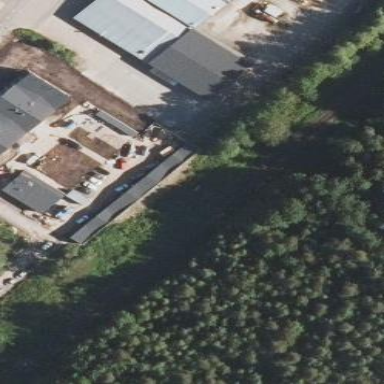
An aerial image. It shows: Group of garages.